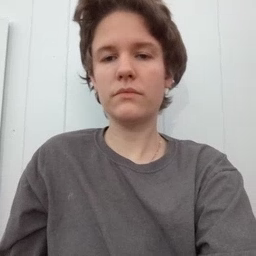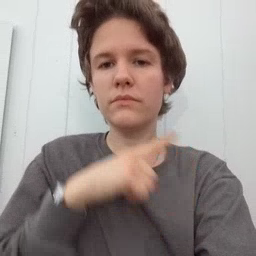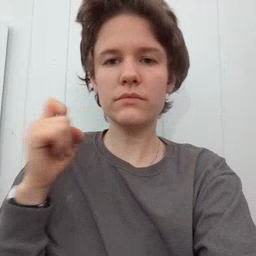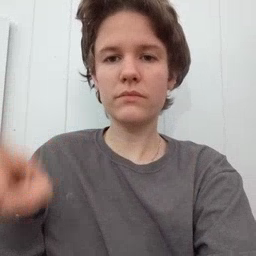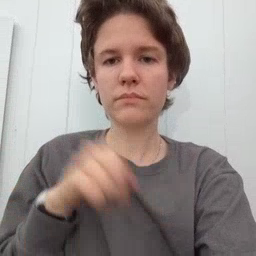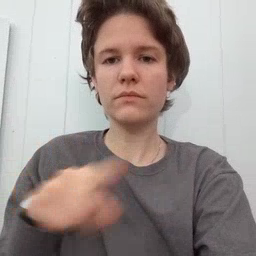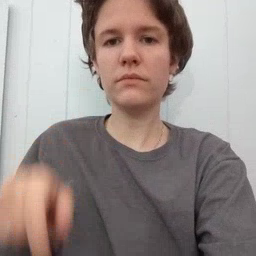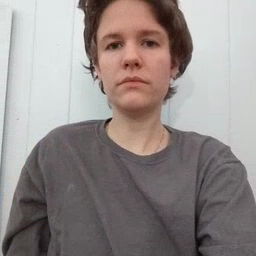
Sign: dryer